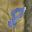
Label: 8